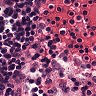
Metastatic tissue present: no